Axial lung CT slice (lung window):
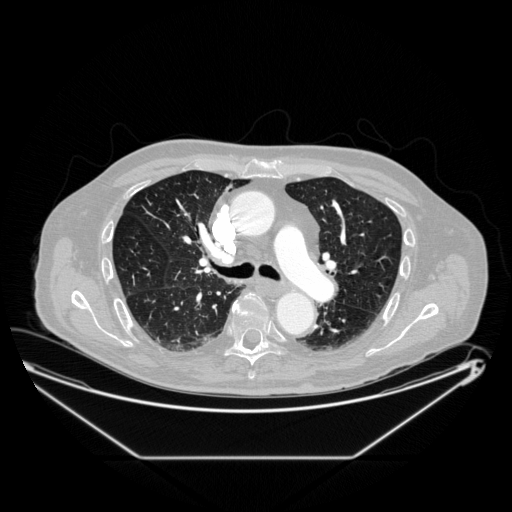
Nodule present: no